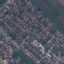
Land use / land cover: Residential